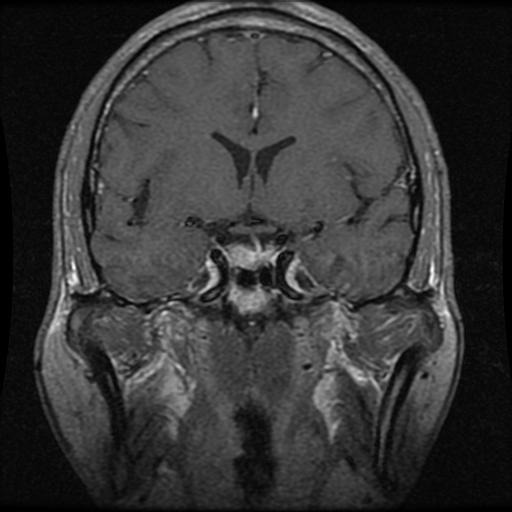
Label: pituitary